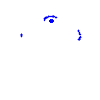
Particle: proton